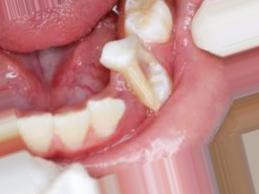
Condition: Caries